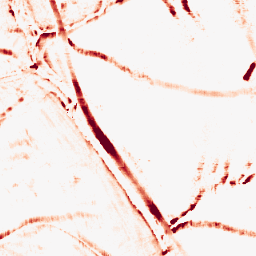
Category: morphological
Decomposition family: morphological_rect
Decomposition parameters: operation: opening
width: 10
height: 10
Upsampling method: bilinear
Upsampling parameters: scale: 8
Upsampling scale: 8